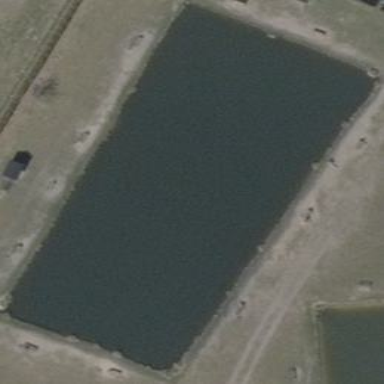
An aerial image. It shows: Pond with natural water.